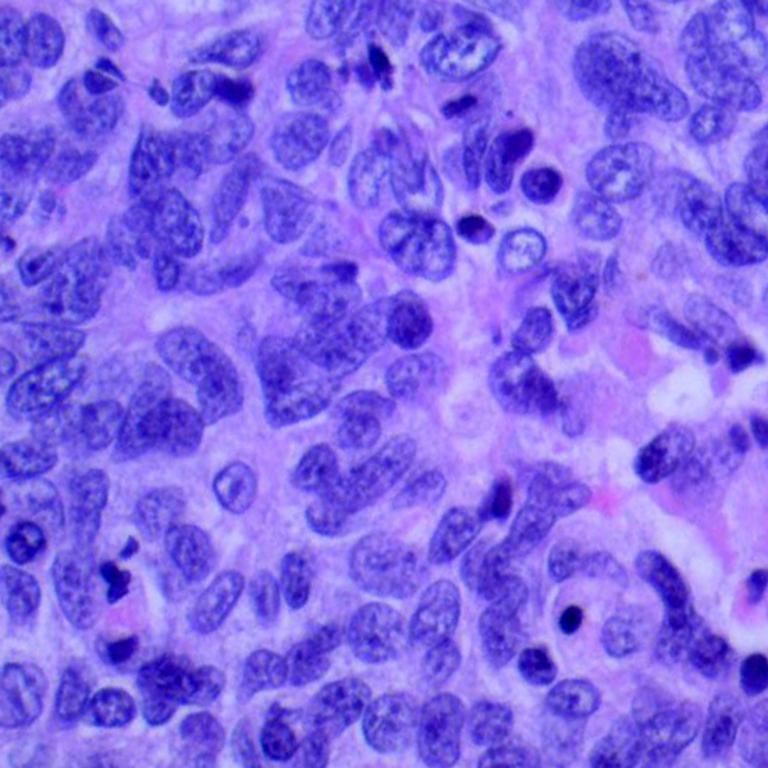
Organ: lung
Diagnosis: squamous carcinomas